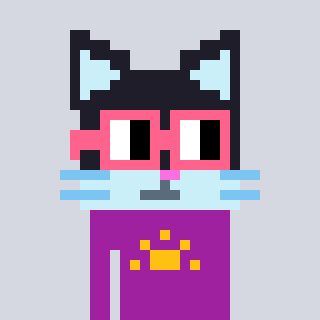
a pixel art character with square pink glasses, a cat-shaped head and a magenta-colored body on a cool background